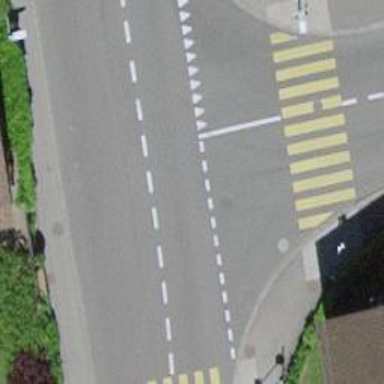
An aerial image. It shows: Road with traffic signals.